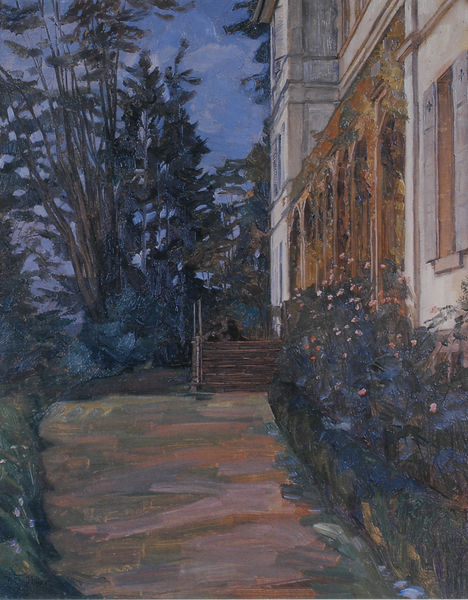
Titel: Treppenaufgang zum Schloß Hemsbach
Künstler: Heinrich Wilhelm Trübner
Standort: Bonn
Institution: Stadtmuseum
Schlagwörter: baum, blau, dunkel, gemälde, himmel, schatten, weiß, wolken, bäume, cezanne, gelb, grün, impressionismus, landschaft, abend, blume, blumen, braun, bunt, fenster, hell, holz, licht, nacht, renoir, strasse, säulen, terasse, tür, blüte, blüten, gebäude, gras, haus, rasen, rose, rosen, rot, weg, wiese, wolke, beige, malerei, architektur, bild, öl, stamm, strauch, busch, gebüsch, pastos, pfad, sträucher, gold, pflanze, pflanzen, rosa, wald, fensterläden, garten, balkon, farbig, seitlich, sommer, düster, fassade, italien, perspektive, moderne, anstieg, allee, farbe, hecke, lila, blümchen, van gogh, tannen, treppe, treppen, arch, arches, architecture, blue, columns, oil, red, stair, stairs, steps, white, window, black, dark, duktus, expressionism, green, grey, painting, wall, weiblich, windows, yellow, impressionistisch, monet, flowers, oil painting, pink, aufgang, brown, geländer, railing, stufe, stufen, ölfarben, abendstimmung, impression, bögen, eingang, erker, gang, treppenstufen, arkade, fensterladen, veranda, hauswand, himmle, tanne, villa, efeu, flower, cloud, clouds, sky, tree, rundbögen, building, hill, house, landscape, nature, orange, sand, lane, street, summer, trees, beet, beete, blumenbeet, rabatte, freitreppe, treppenstufe, auffahrt, icht, winter, gestrüpp, evening, forest, grass, light, bushes, dusk, dwelling, entrance, exterior, flower bed, gan, garden, loggia, narrow, night, nightime, path, plants, porch, road, shudders, shutters, side, sideways, streetr, view, way, color, impressionism, purple, shadow, dog, expressionist, step, cloudy, door, fence, peach, bund, roses, dirt, italy, outside, leaves, cat, walls, facade, manor, mansion, terrace, vorgarten, entry, walk, watercolor, colorful, gallery, windos, bush, home, branches, impressionist, begrenzung, leaf, pale, colour, bud, blue sky, shrubs, wide, hotel, still, pines, buesche, sku, vines, tall, mud, pastels, rail, key, impressinismus, tropical, walkway, pathway, shutter, arcade, estate, soft, ün, shrubbery, twilight, plantation, blavk, gg, nacht himmel, yard, painterly, blinds, borders, bloom, quiet, up, deck, arche, buds, coral, nighttime, oranges, clear sky, non-realistic, banister, smooth, hedge, bluemn, gartenseie, durktus, storefront, clous, ocolor, white house, white building, lbushes, skiy, emptyness, violett, gress, staires, houe, building house, side of house